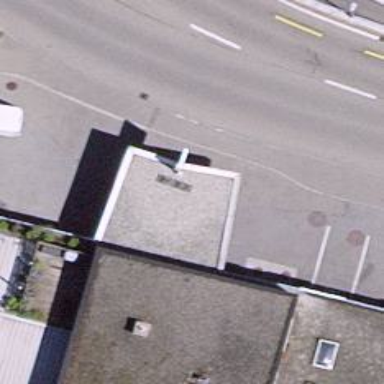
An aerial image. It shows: Fuel station.